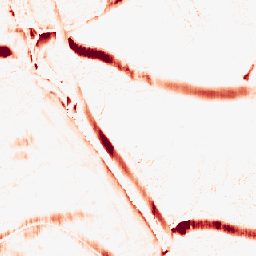
Category: morphological
Decomposition family: morphological_ellipse
Decomposition parameters: operation: opening
width: 20
height: 5
Upsampling method: nearest
Upsampling parameters: scale: 8
Upsampling scale: 8